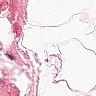
Metastatic tissue present: no